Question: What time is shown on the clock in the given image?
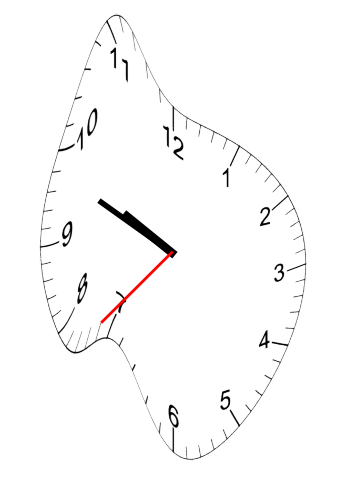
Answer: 09:48:37